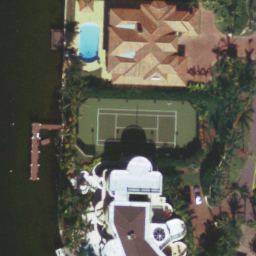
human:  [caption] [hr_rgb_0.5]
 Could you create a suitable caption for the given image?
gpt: A tennis court is surrounded by some trees and swimming pools beside .

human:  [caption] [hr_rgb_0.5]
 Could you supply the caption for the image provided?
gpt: There is a small tennis court with some swimming pools beside .

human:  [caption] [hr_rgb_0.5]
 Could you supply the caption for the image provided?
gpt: There is a tennis court surrounded by some trees and swimming pools beside .

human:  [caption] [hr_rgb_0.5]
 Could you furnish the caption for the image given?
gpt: A small tennis court with some plants and swimming pools beside .

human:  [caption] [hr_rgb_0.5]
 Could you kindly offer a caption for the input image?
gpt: There is a small tennis court and surrounded by some plants and swimming pools beside .